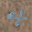
Label: 4